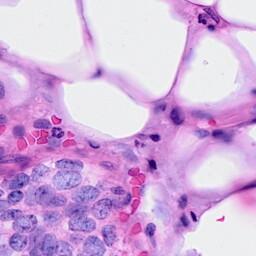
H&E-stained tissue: Breast